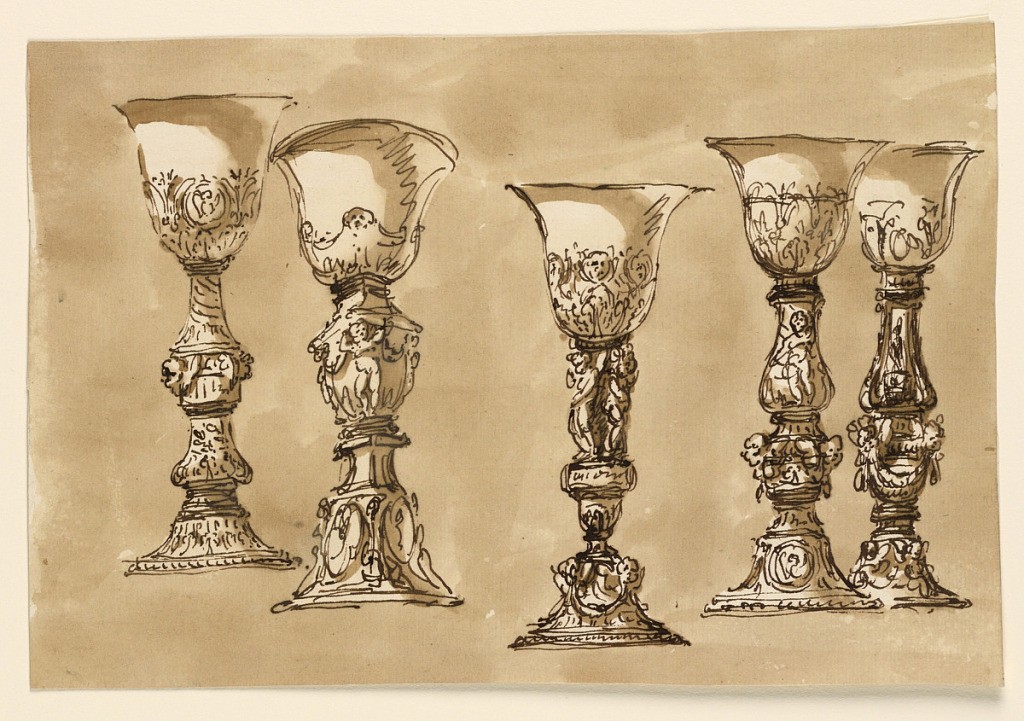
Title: Five chalices
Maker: Giuseppe Barberi, Italian, 1746–1809
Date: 1780–1790
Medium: Pen and brown ink, brush and brown wash on off-white laid paper, lined
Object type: Drawing
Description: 1) The stem has below the shape of a baluster, supporting a knob, shaped as a band with two cherubim. The upper part of the stem is twisted. The lower part of the knob is decorated with a calyx and with circular medallions separated by plants. 2) The upper part of the foot and the stem are angular, the foot and the lower part of the stem being convex. The sides of the foot are decorated with oval medallions, supported by figures at the corners. The lower part of the stem is a pedestal supporting an urn, as the knob. It is decorated with festoons supported by angels standing at the corners. Above the urn is an angular foot with the bowl. The latter is decorated with festoons supported by cherubim. 3) In the upper part of the foot are festoons supported by cherubim. The lower part of the stem has the shape of a crater without handles. It supports a base with angels, standing around the stem. The bowl has a calyx and a row of cherubim. 4) The upper part of the foot has a row of circular medallions. The lower part of the stem is a vase with cherubim as handles. Its neck and rim are simultaneously the foot of a baluster. At its front is a standing angel. The bowl is decorated like 1901-39-948. 5) Angels sit upon the foot. The stem is a variation of 4). The cherubim support festoons. The baluster is angular. Usual background. On the back above at right, the lower part of a number: 10 or 70.